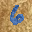
Label: 6